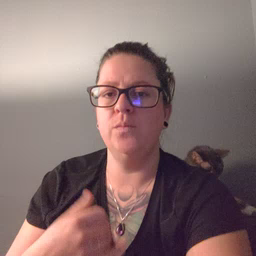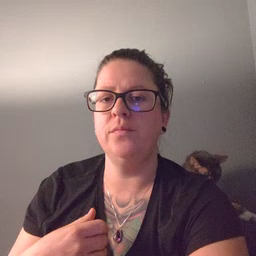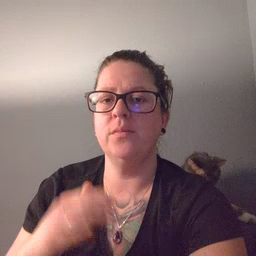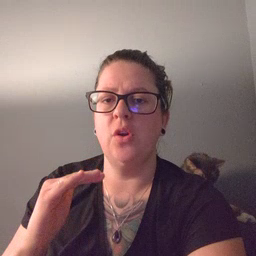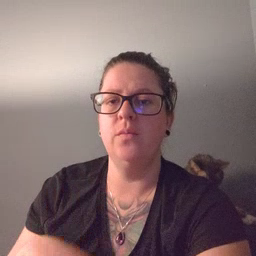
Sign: child